Current action and preconditions to check: path_clear

Your task: For each precondition in the list above, predict whether it will hold at this action.

Consider the current scene as observed from the mobile robot's camera, and analyze the predicted future states of all dynamic agents (e.g., people, animals, vehicles, or any moving entities) within the NEXT SECOND.

IMPORTANT: Only answer "very likely" if you are absolutely certain—based on strong, clear evidence—that a dynamic agent will violate the precondition in the predicted future state. Do NOT answer "very likely" for unlikely, ambiguous, or low-probability risks.

Ask yourself for each precondition: Is there a high probability, with clear and convincing evidence, that the predicted future states of any dynamic agent will interfere with the predicted future state of the currently executing action within the NEXT SECOND, causing that precondition to fail?

Assess the risk level based on these predictions. Use "likely" or "very likely" if motions create a clear risk of interference.

Use "neutral" or "improbable" if agents are nearby but their predicted paths are clearly diverging or non-conflicting.

Failure Risk Categories: "very improbable", "improbable", "neutral", "likely", "very likely"

Answer Format: Output ONLY the probability_of_failure value from these categories: "very improbable", "improbable", "neutral", "likely", "very likely"

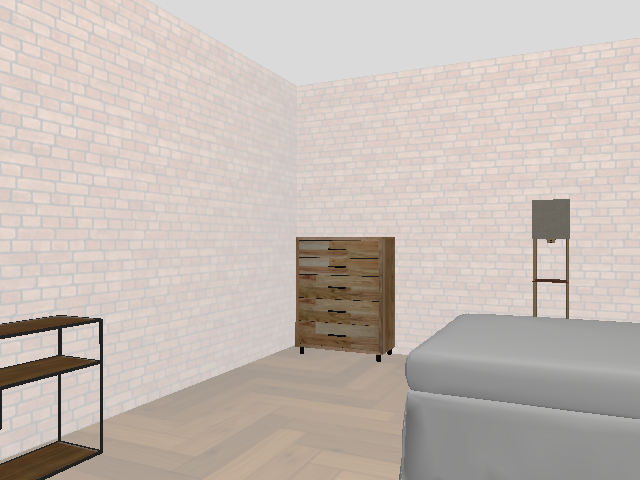

Answer: very improbable